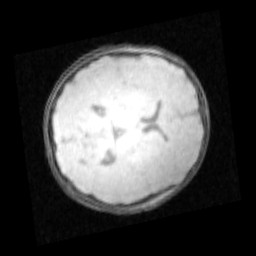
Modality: PDw
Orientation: axial
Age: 12
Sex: male
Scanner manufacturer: siemens
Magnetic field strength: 3 T
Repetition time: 0.25 s
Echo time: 0.00103 s